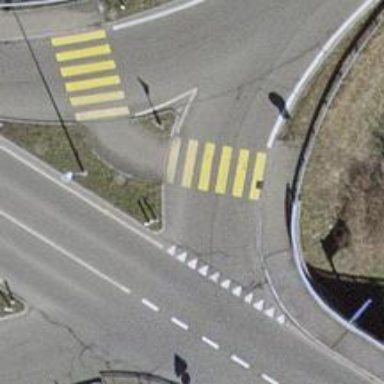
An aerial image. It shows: Marked zebra crossing with island in the middle.